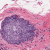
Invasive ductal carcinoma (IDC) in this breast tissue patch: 1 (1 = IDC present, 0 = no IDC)